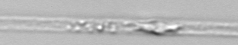
Label: Dactyliosolen_blavyanus